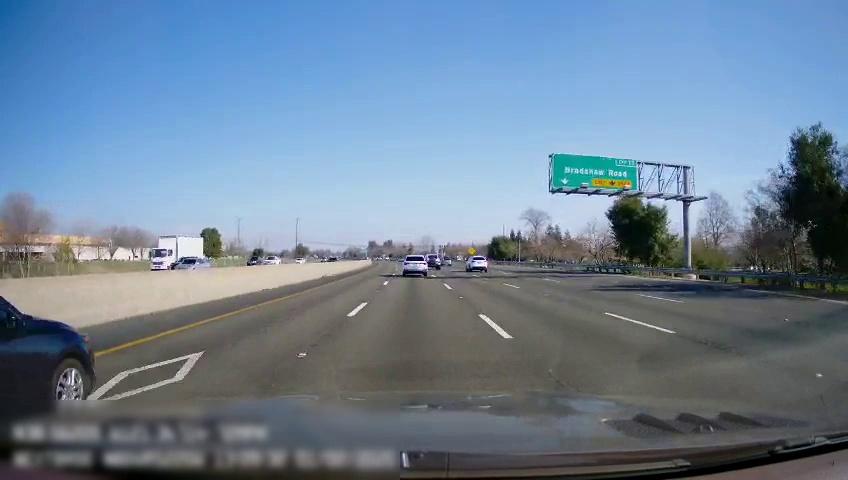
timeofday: Day
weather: Sunny
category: Drivable Space
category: Vehicles | Truck
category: Vehicles | SUV
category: Vehicles | Car
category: Vehicles | Car
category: Vehicles | Truck
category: Vehicles | Car
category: Vehicles | SUV
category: Vehicles | SUV
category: Vehicles | Car
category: Lanes | Alternate Lane
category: Lanes | Current Lane
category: Lanes | Current Lane
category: Lanes | Alternate Lane
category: Lanes | Alternate Lane
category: Lanes | Alternate Lane
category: Traffic | Signs
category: Traffic | Signs